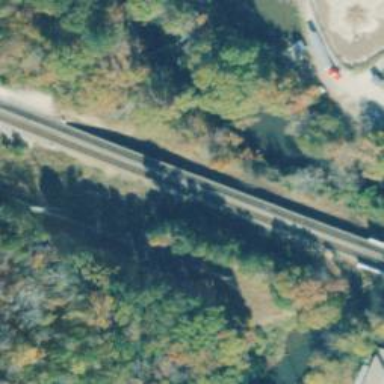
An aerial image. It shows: Bridge over railway line.